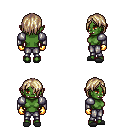
a pixel art fantasy rpg character, female body template, orc, green skin, steel arm armor, metal pants, white blonde bangs hairstyle, gold gloves, gray slippers, four views (front, back, left, right), 2x2 character sprite sheet, small pixel art, hard edges, no anti-aliasing